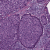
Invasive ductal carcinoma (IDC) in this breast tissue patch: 1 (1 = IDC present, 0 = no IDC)